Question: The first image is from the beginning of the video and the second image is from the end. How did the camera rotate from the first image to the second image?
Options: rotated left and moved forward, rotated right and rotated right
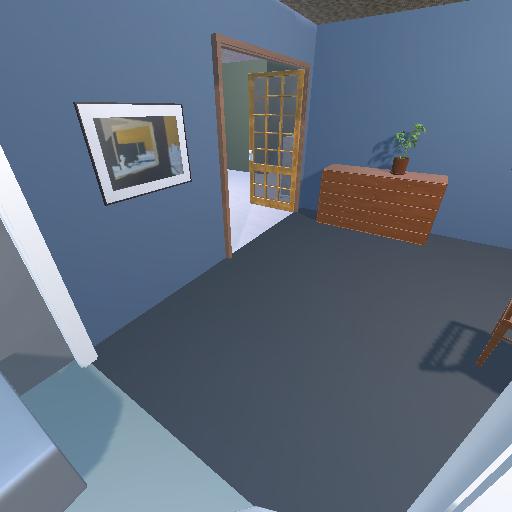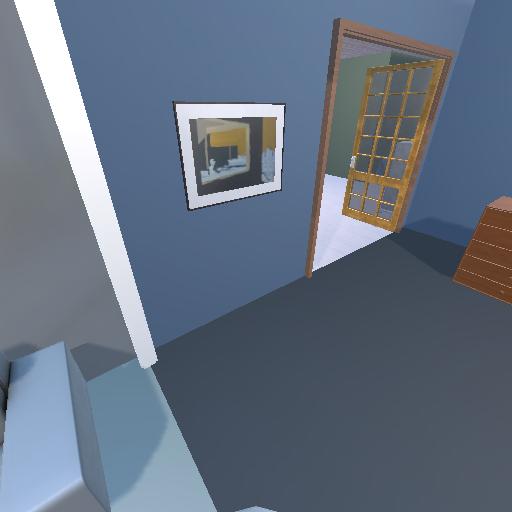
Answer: rotated left and moved forward